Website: crate-barrel
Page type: delivery-shipping
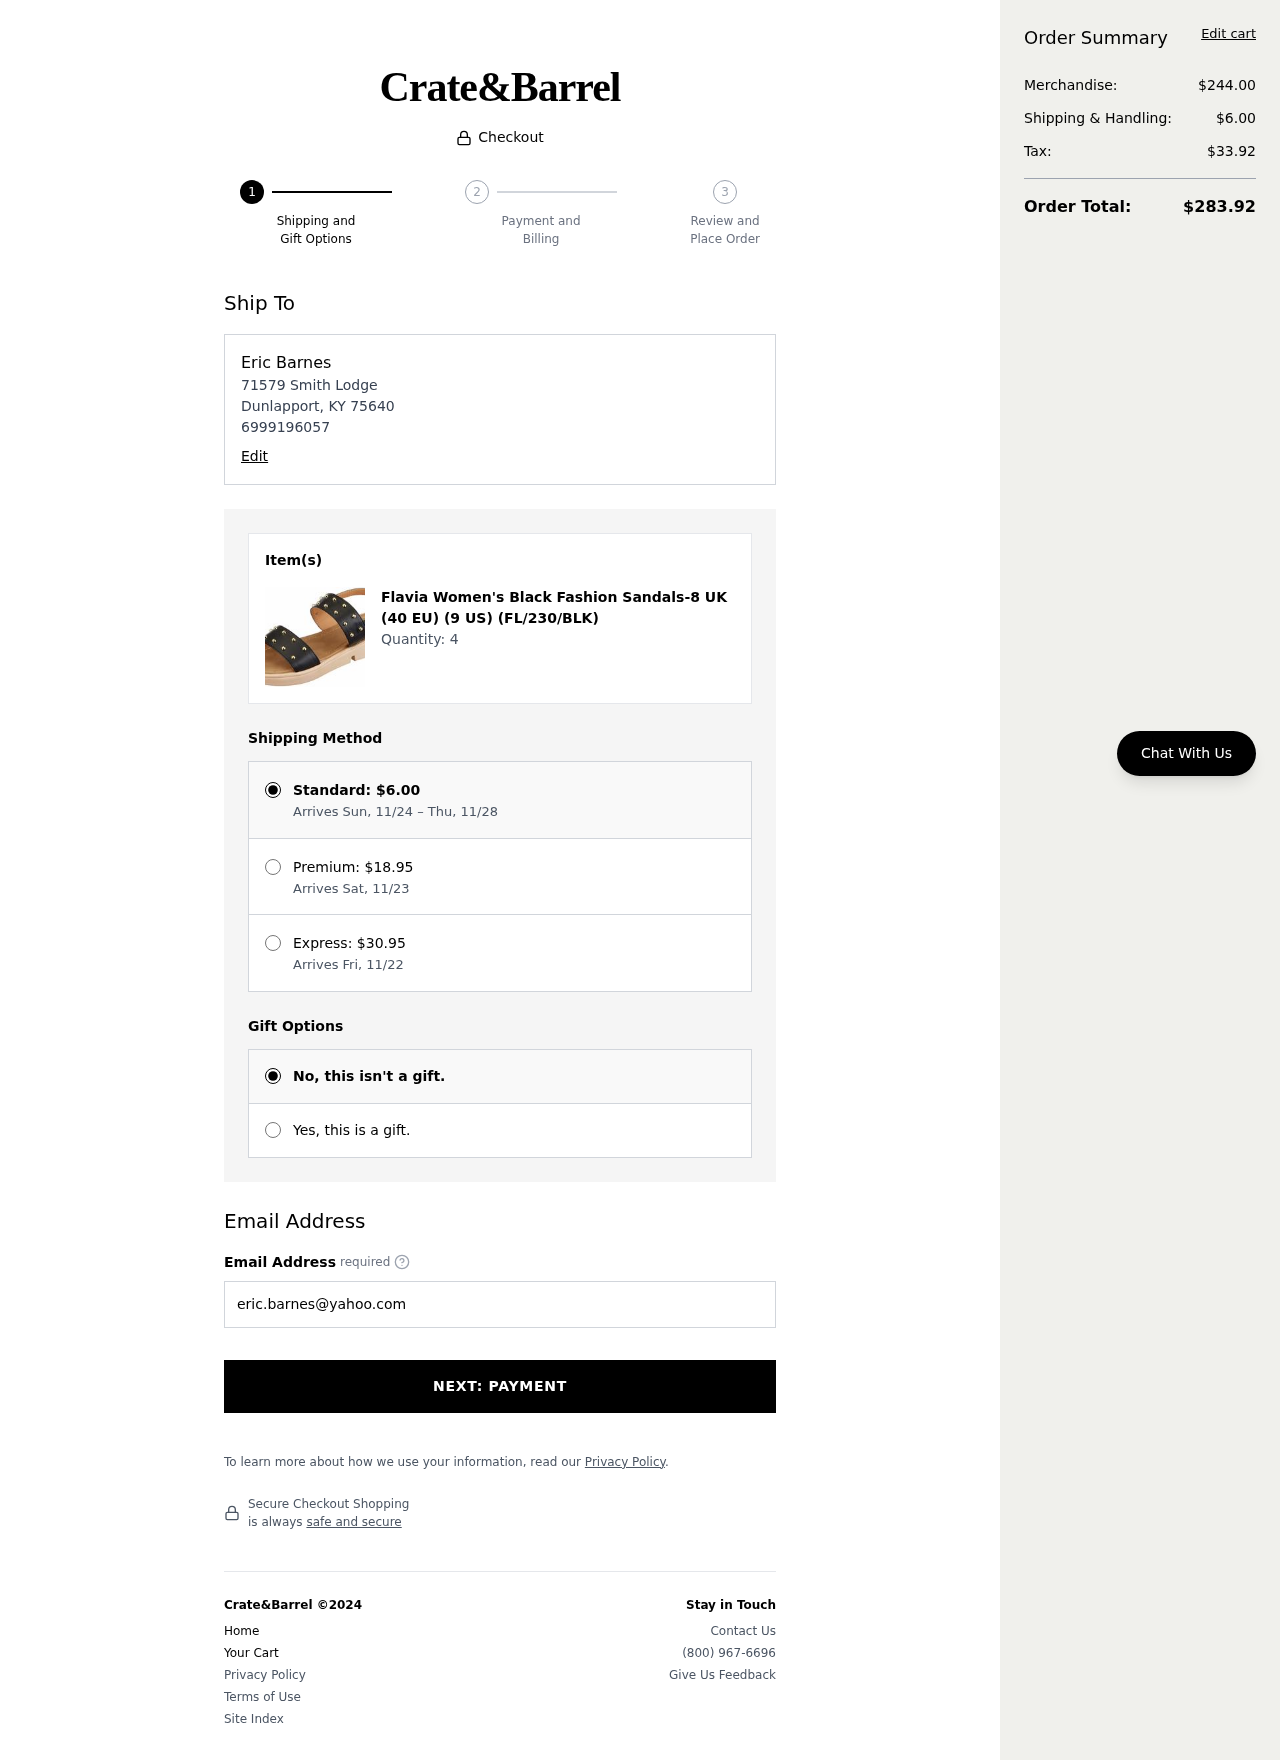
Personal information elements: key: PII_EMAIL
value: eric.barnes@yahoo.com
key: PII_FULLNAME
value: Eric Barnes
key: PII_PHONE
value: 6999196057
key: PII_STREET
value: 71579 Smith Lodge
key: PII_CITY_STATE_ZIP
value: Dunlapport, KY 75640
Product elements: key: PRODUCT1_NAME
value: Flavia Women's Black Fashion Sandals-8 UK (40 EU) (9 US) (FL/230/BLK)
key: PRODUCT1_QUANTITY
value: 4
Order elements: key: ORDER_SHIPPING_COST
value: $6.00
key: ORDER_SHIPPING_DATE
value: Arrives Sun, 11/24 – Thu, 11/28
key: ORDER_PREMIUM_SHIPPING
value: $18.95
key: ORDER_PREMIUM_DATE
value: Arrives Sat, 11/23
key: ORDER_EXPRESS_SHIPPING
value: $30.95
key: ORDER_EXPRESS_DATE
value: Arrives Fri, 11/22
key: ORDER_SUBTOTAL
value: $244.00
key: ORDER_TAX
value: $33.92
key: ORDER_TOTAL
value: $283.92